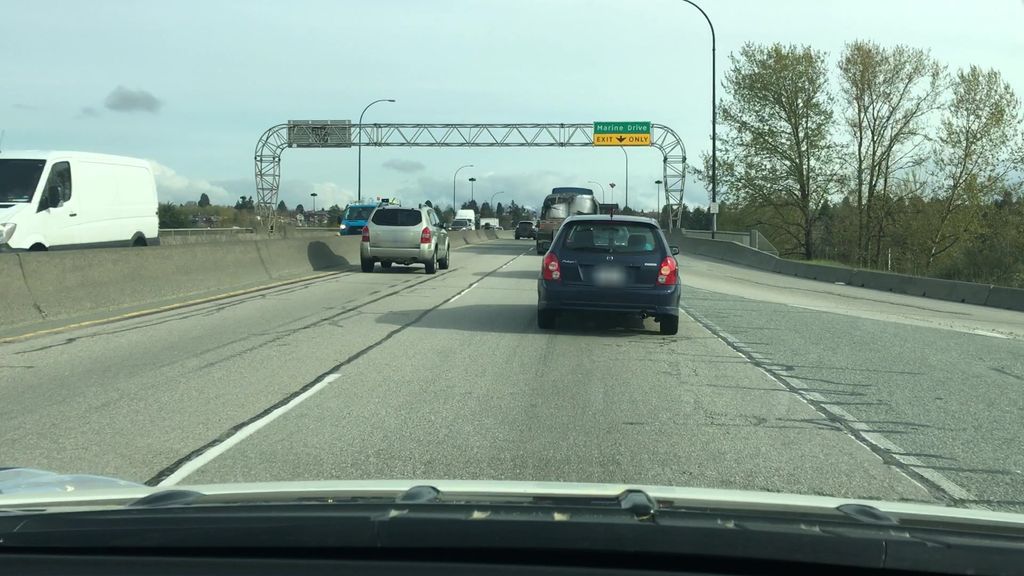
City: vancouver